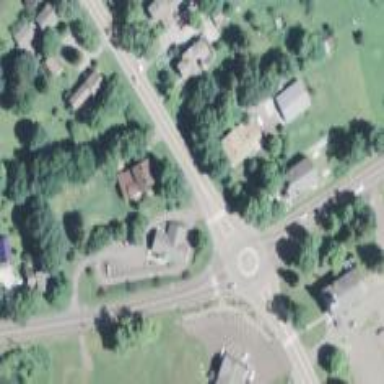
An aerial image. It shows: Primary highway intersecting roundabout.